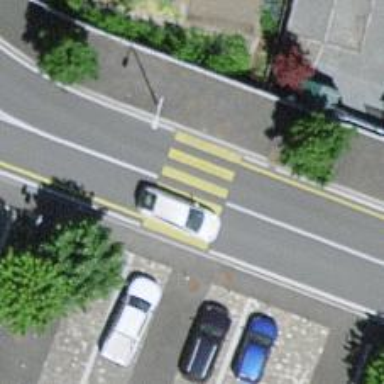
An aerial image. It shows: Uncontrolled crossing on the road.